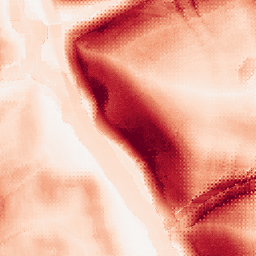
Category: morphological
Decomposition family: morphological_gradient
Decomposition parameters: size: 15
shape: square
Upsampling method: regularized
Upsampling parameters: scale: 2
lambda_reg: 0.1
Upsampling scale: 2